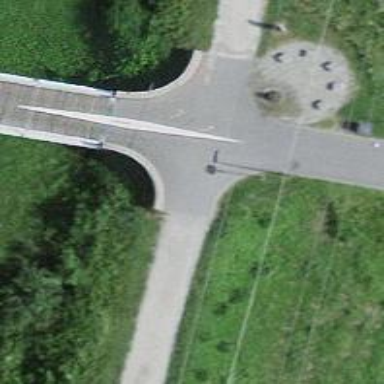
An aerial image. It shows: Bollard barrier.